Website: home-depot
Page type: customer-info-address
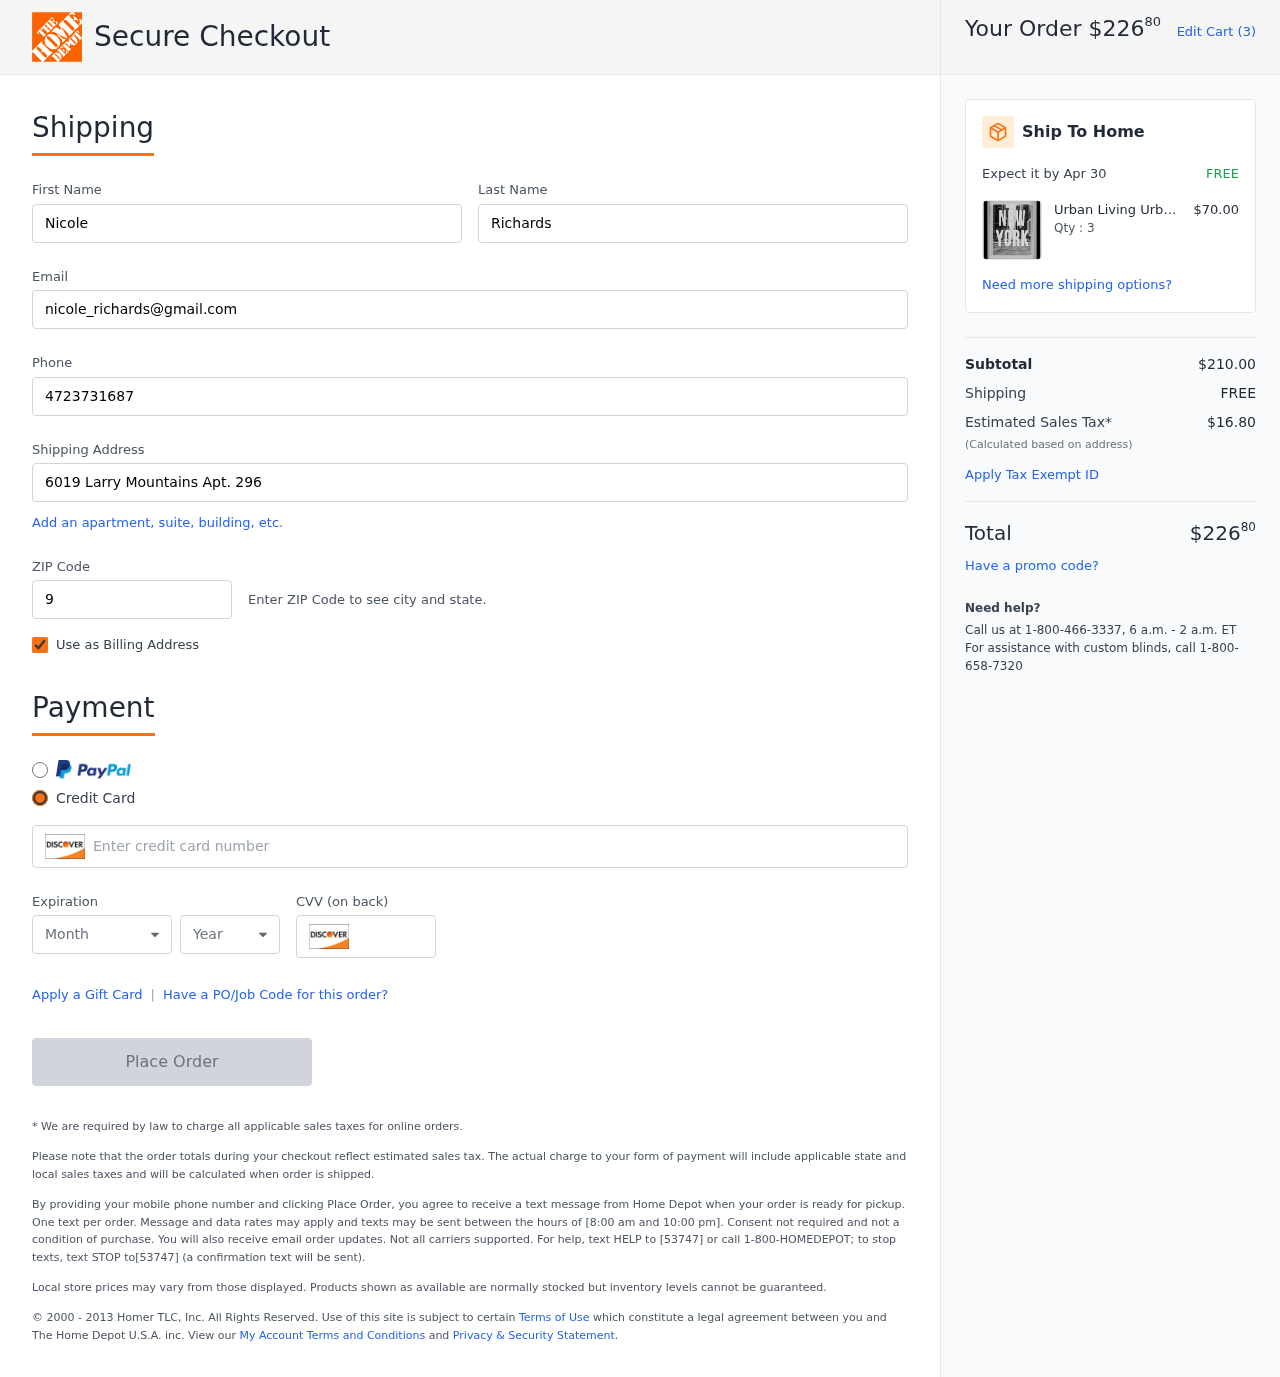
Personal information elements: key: PII_CARD_CVV
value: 255
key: PII_CARD_EXPIRY_MONTH
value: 05
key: PII_CARD_EXPIRY_YEAR
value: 29
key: PII_CARD_NUMBER
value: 6011 2894 0032 4615
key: PII_EMAIL
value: nicole_richards@gmail.com
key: PII_FIRSTNAME
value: Nicole
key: PII_LASTNAME
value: Richards
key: PII_PHONE
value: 4723731687
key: PII_POSTCODE
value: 94154
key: PII_STREET
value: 6019 Larry Mountains Apt. 296
Product elements: key: PRODUCT1_BRAND
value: Urban Living
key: PRODUCT1_NAME
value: Urban Living PTM Images 1-29745 Collection Framed giclee Floating Between Glass Wall Art
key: PRODUCT1_PRICE
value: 70
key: PRODUCT1_QUANTITY
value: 3
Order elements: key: ORDER_TOTAL
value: $22680
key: ORDER_NUM_ITEMS
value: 3
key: ORDER_DELIVERY_DATE
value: Apr 30
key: ORDER_SUBTOTAL
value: $210.00
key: ORDER_SHIPPING_COST
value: FREE
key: ORDER_TAX
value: $16.80